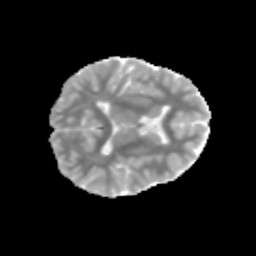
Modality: MD
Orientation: axial
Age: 10
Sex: female
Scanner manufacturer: siemens
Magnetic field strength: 3 T
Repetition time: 3.8 s
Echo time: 0.07 s